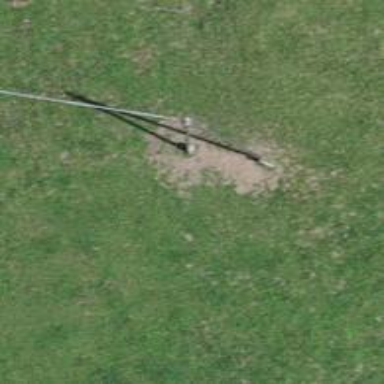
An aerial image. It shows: Minor power line.